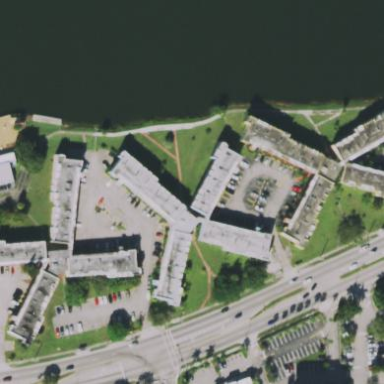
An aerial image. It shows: View of apartment building.